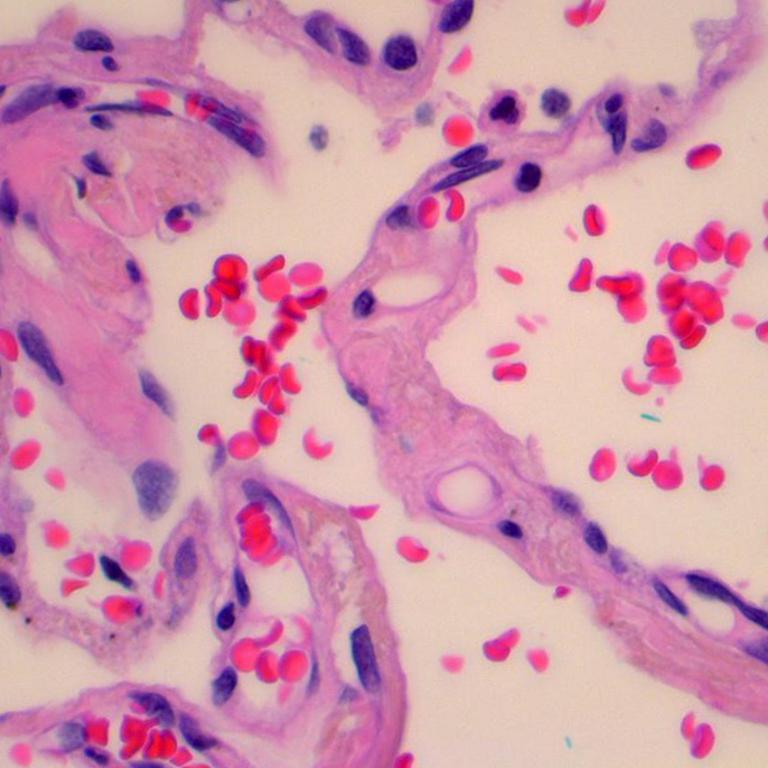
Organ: lung
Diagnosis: benign